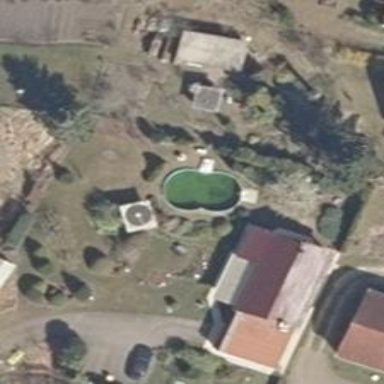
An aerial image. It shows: Swimming pool located in leisure land.